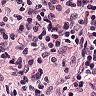
Metastatic tissue present: no